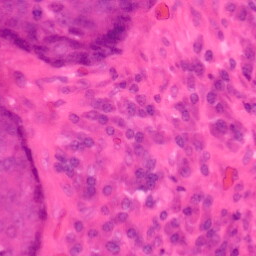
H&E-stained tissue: Colon